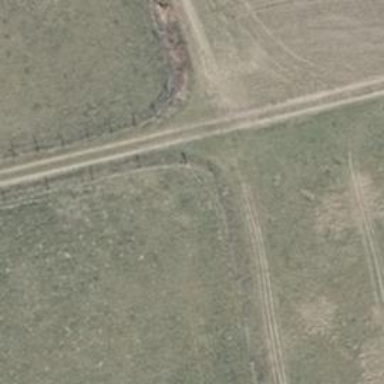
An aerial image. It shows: Track with ground surface of grade 3.